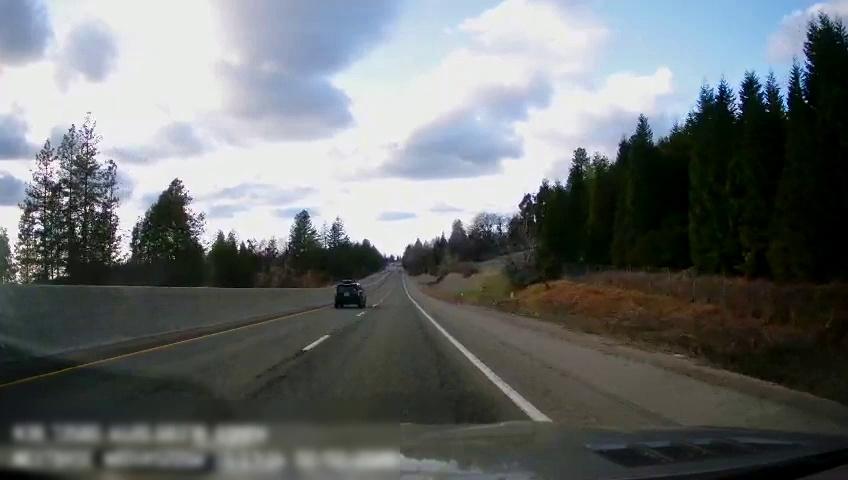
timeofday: Day
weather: Cloudy
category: Drivable Space
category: Vehicles | SUV
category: Lanes | Alternate Lane
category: Lanes | Current Lane
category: Lanes | Current Lane